Aerial crown-view tile of a tropical tree (Barro Colorado Island, Panama), acquired 20250124:
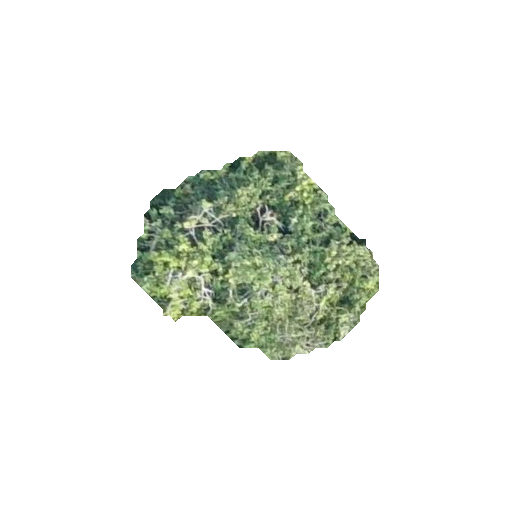
Species: Protium panamense
GBIF accepted scientific name: Protium panamense
Crown area: 51.617 m²